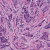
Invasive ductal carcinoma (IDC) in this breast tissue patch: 1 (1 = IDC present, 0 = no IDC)